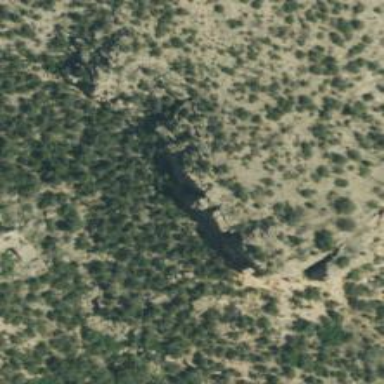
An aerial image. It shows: Cliff in nature.